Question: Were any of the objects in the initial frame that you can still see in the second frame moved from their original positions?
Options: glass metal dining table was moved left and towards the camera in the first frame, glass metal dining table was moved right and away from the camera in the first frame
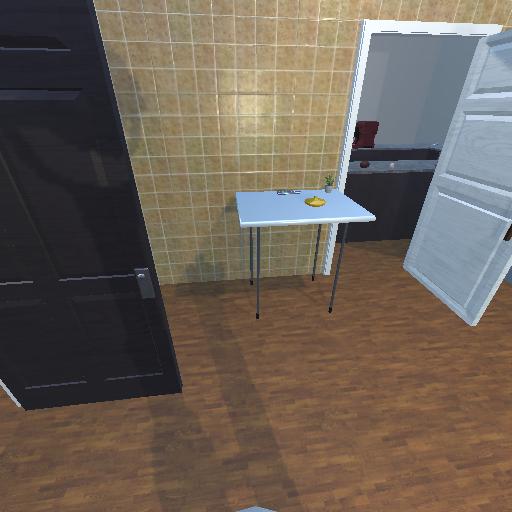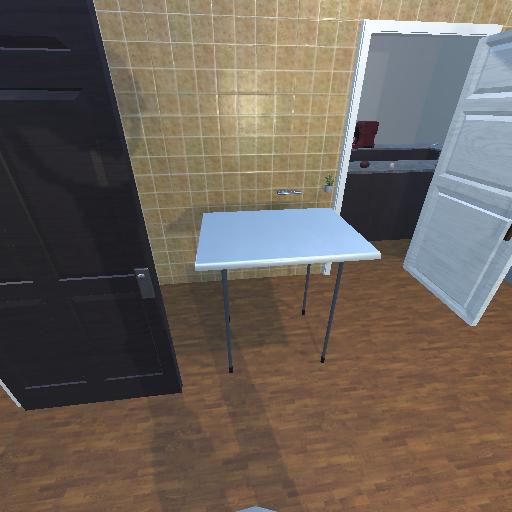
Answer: glass metal dining table was moved left and towards the camera in the first frame